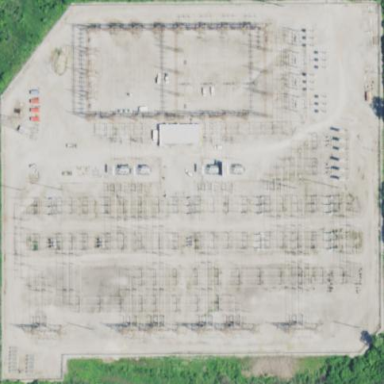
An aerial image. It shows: Power substation with transmission level designation. It is enclosed by fence.